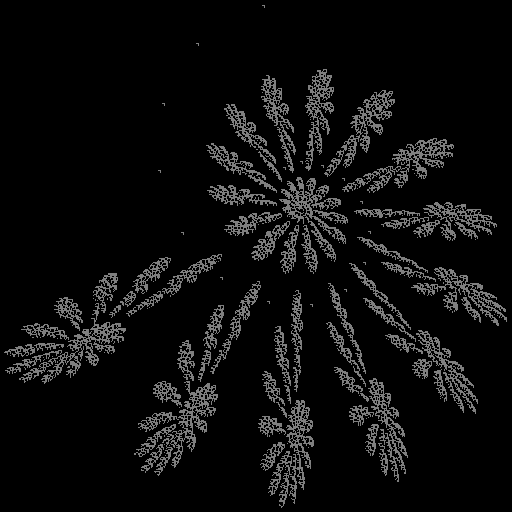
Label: swirl